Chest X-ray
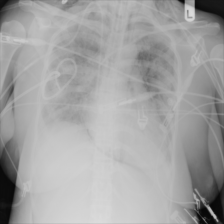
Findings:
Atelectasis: negative
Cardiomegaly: negative
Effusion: negative
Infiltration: negative
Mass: negative
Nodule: negative
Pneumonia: negative
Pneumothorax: negative
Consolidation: negative
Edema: negative
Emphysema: negative
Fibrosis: negative
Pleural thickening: negative
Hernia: negative